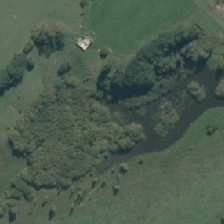
Land cover: broadleaved_indigenous_hardwood